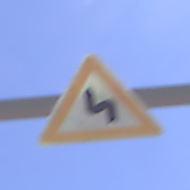
Verkehrszeichen: DoppelkurveZunaechstLinks
Umgebung: Outdoor, Nature
Tageszeit: Midday
Wetter: Clear
Licht: Natural
Jahreszeit: NotSpecified
Kontrast: HighContrast